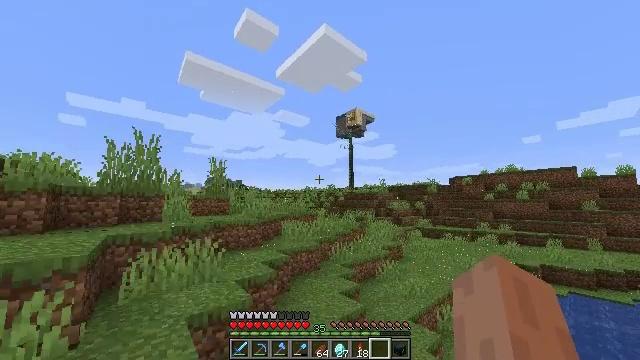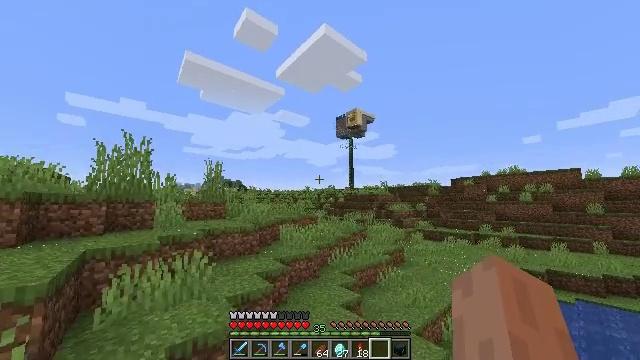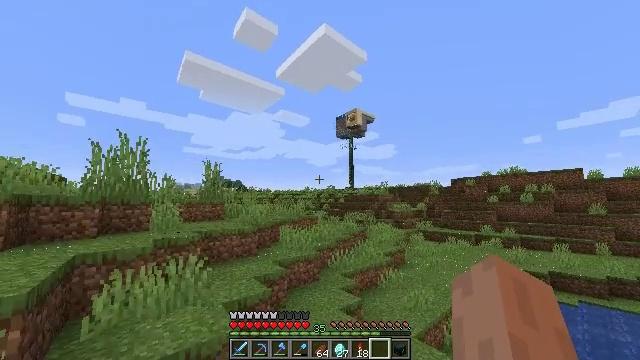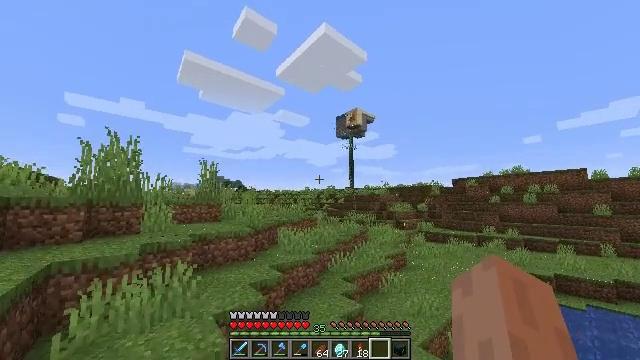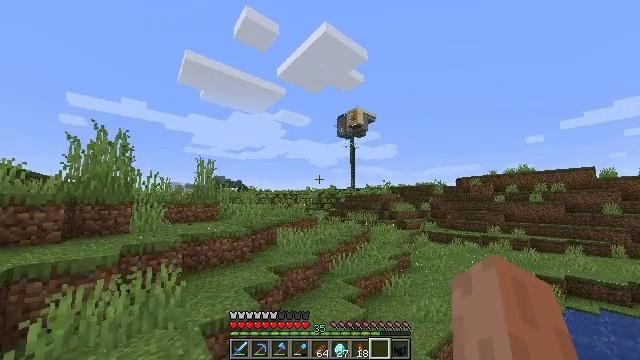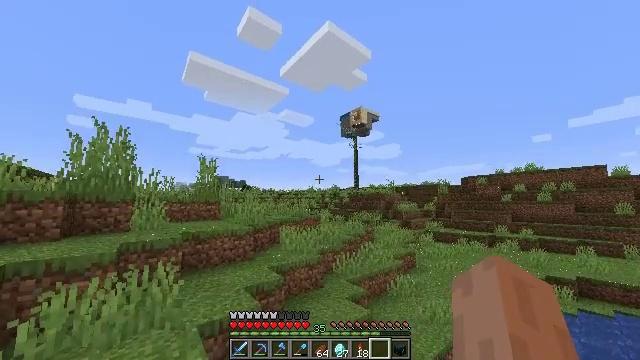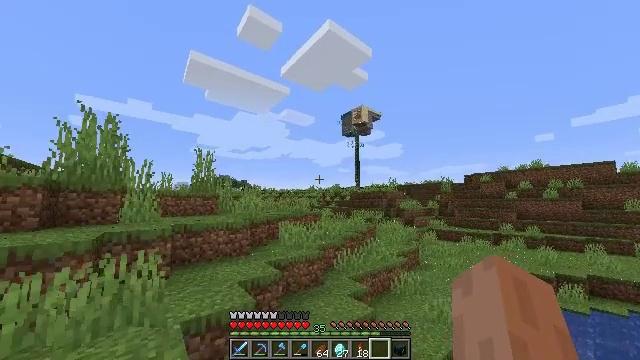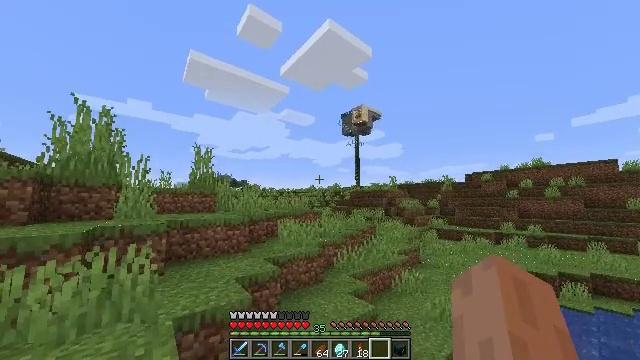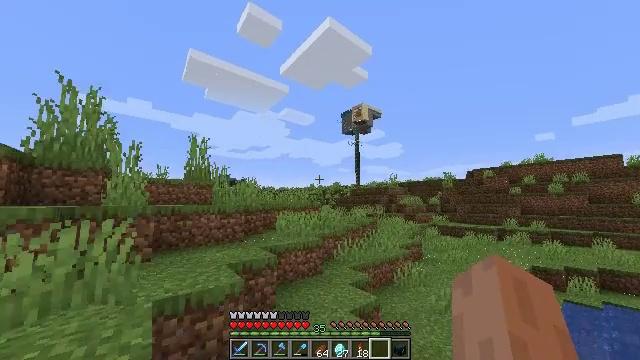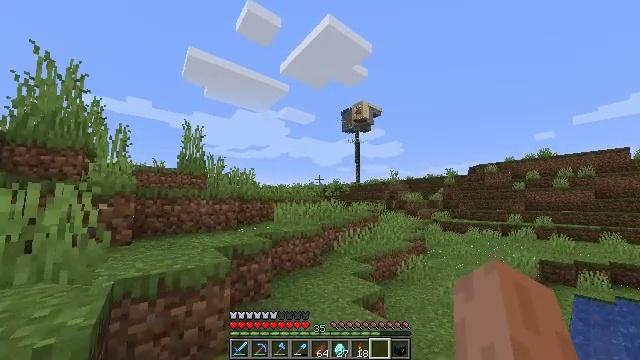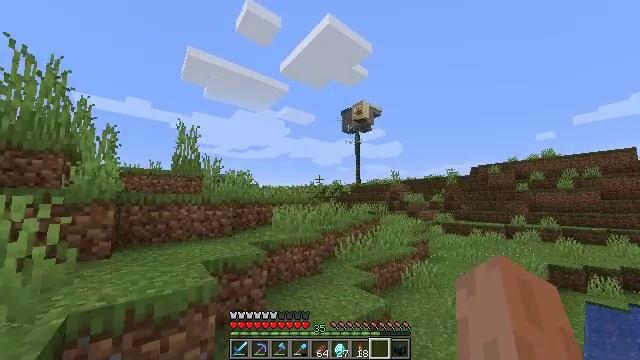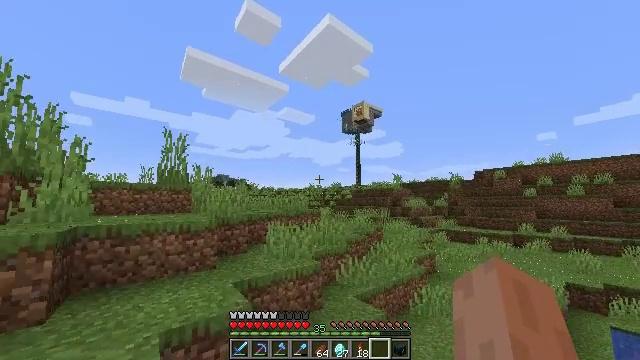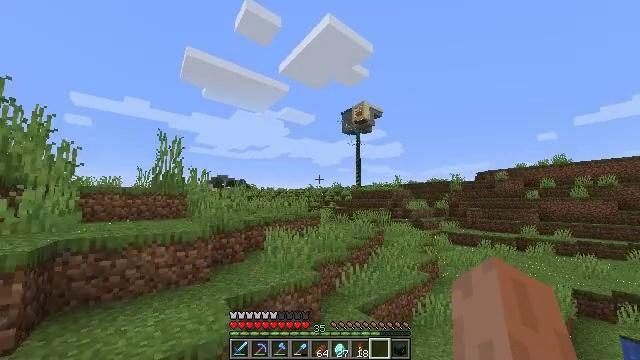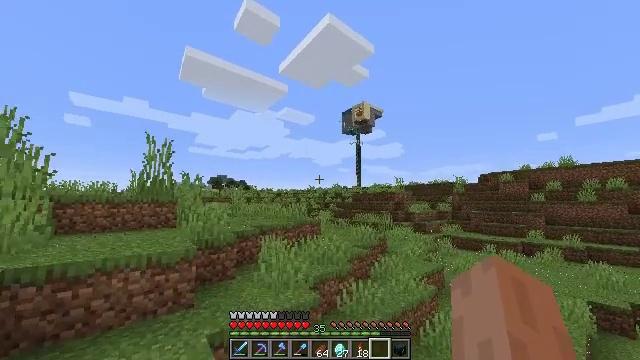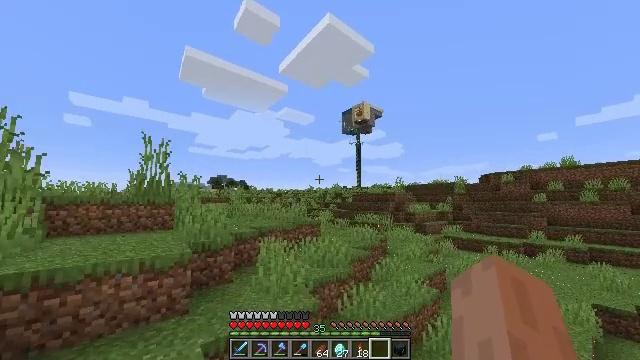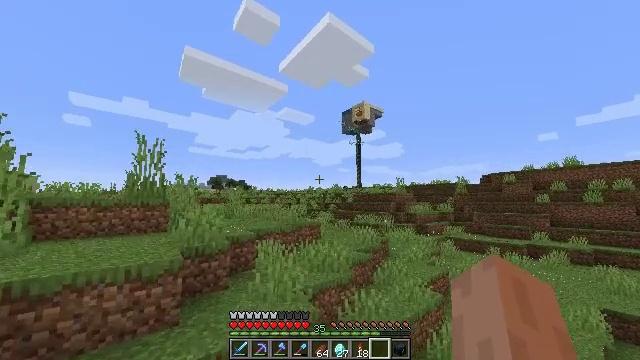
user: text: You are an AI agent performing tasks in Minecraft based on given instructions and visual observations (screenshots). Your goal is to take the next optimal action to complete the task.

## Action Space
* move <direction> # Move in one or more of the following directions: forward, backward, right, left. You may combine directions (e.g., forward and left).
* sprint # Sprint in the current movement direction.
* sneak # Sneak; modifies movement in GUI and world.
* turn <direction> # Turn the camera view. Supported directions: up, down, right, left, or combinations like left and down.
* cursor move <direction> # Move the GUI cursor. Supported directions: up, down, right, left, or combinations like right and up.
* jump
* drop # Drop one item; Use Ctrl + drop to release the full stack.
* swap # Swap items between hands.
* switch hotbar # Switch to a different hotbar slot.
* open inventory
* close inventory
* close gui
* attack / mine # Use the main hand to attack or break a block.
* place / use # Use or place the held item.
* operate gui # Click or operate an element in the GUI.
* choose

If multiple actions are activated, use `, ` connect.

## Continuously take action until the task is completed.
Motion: motion action
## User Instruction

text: Break the ender chest to move it.
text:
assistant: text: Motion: move forward, sprint, jump
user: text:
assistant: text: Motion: move forward, sprint, jump
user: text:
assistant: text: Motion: move forward, sprint, jump
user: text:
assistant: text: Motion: move forward, sprint, jump
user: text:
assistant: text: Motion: move forward, sprint, jump
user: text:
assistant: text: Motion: move forward, sprint, jump
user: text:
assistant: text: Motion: move forward, sprint, jump
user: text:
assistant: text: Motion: move forward, sprint, jump
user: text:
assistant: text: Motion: move forward, sprint, jump
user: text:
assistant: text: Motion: move forward, sprint, jump
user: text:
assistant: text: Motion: move forward, sprint, jump
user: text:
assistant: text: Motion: move forward, sprint, jump
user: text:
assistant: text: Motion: move forward, sprint, jump
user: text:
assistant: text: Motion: move forward, sprint, jump
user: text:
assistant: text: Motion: move forward, sprint, jump
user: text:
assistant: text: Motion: move forward and move right, sprint, jump
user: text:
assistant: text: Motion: move forward and move right, sprint, turn right, jump
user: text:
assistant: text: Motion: move forward and move right, sprint
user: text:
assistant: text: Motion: move forward and move right, sprint
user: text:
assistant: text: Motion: move forward and move right, sprint, turn right and down
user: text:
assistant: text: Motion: move forward and move right, sprint, turn right
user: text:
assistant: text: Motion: move forward, sprint, turn right and down
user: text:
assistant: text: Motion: move forward, sprint, turn right and down
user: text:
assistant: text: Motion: move forward, sprint, turn right
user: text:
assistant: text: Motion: move forward, sprint, turn right
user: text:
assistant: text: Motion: move forward, sprint
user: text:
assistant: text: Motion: move forward, sprint
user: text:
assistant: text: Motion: move forward, sprint, turn right
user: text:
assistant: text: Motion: move forward and move right, sprint
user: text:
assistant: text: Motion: move forward and move right, sprint